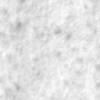
Label: no_change